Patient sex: M
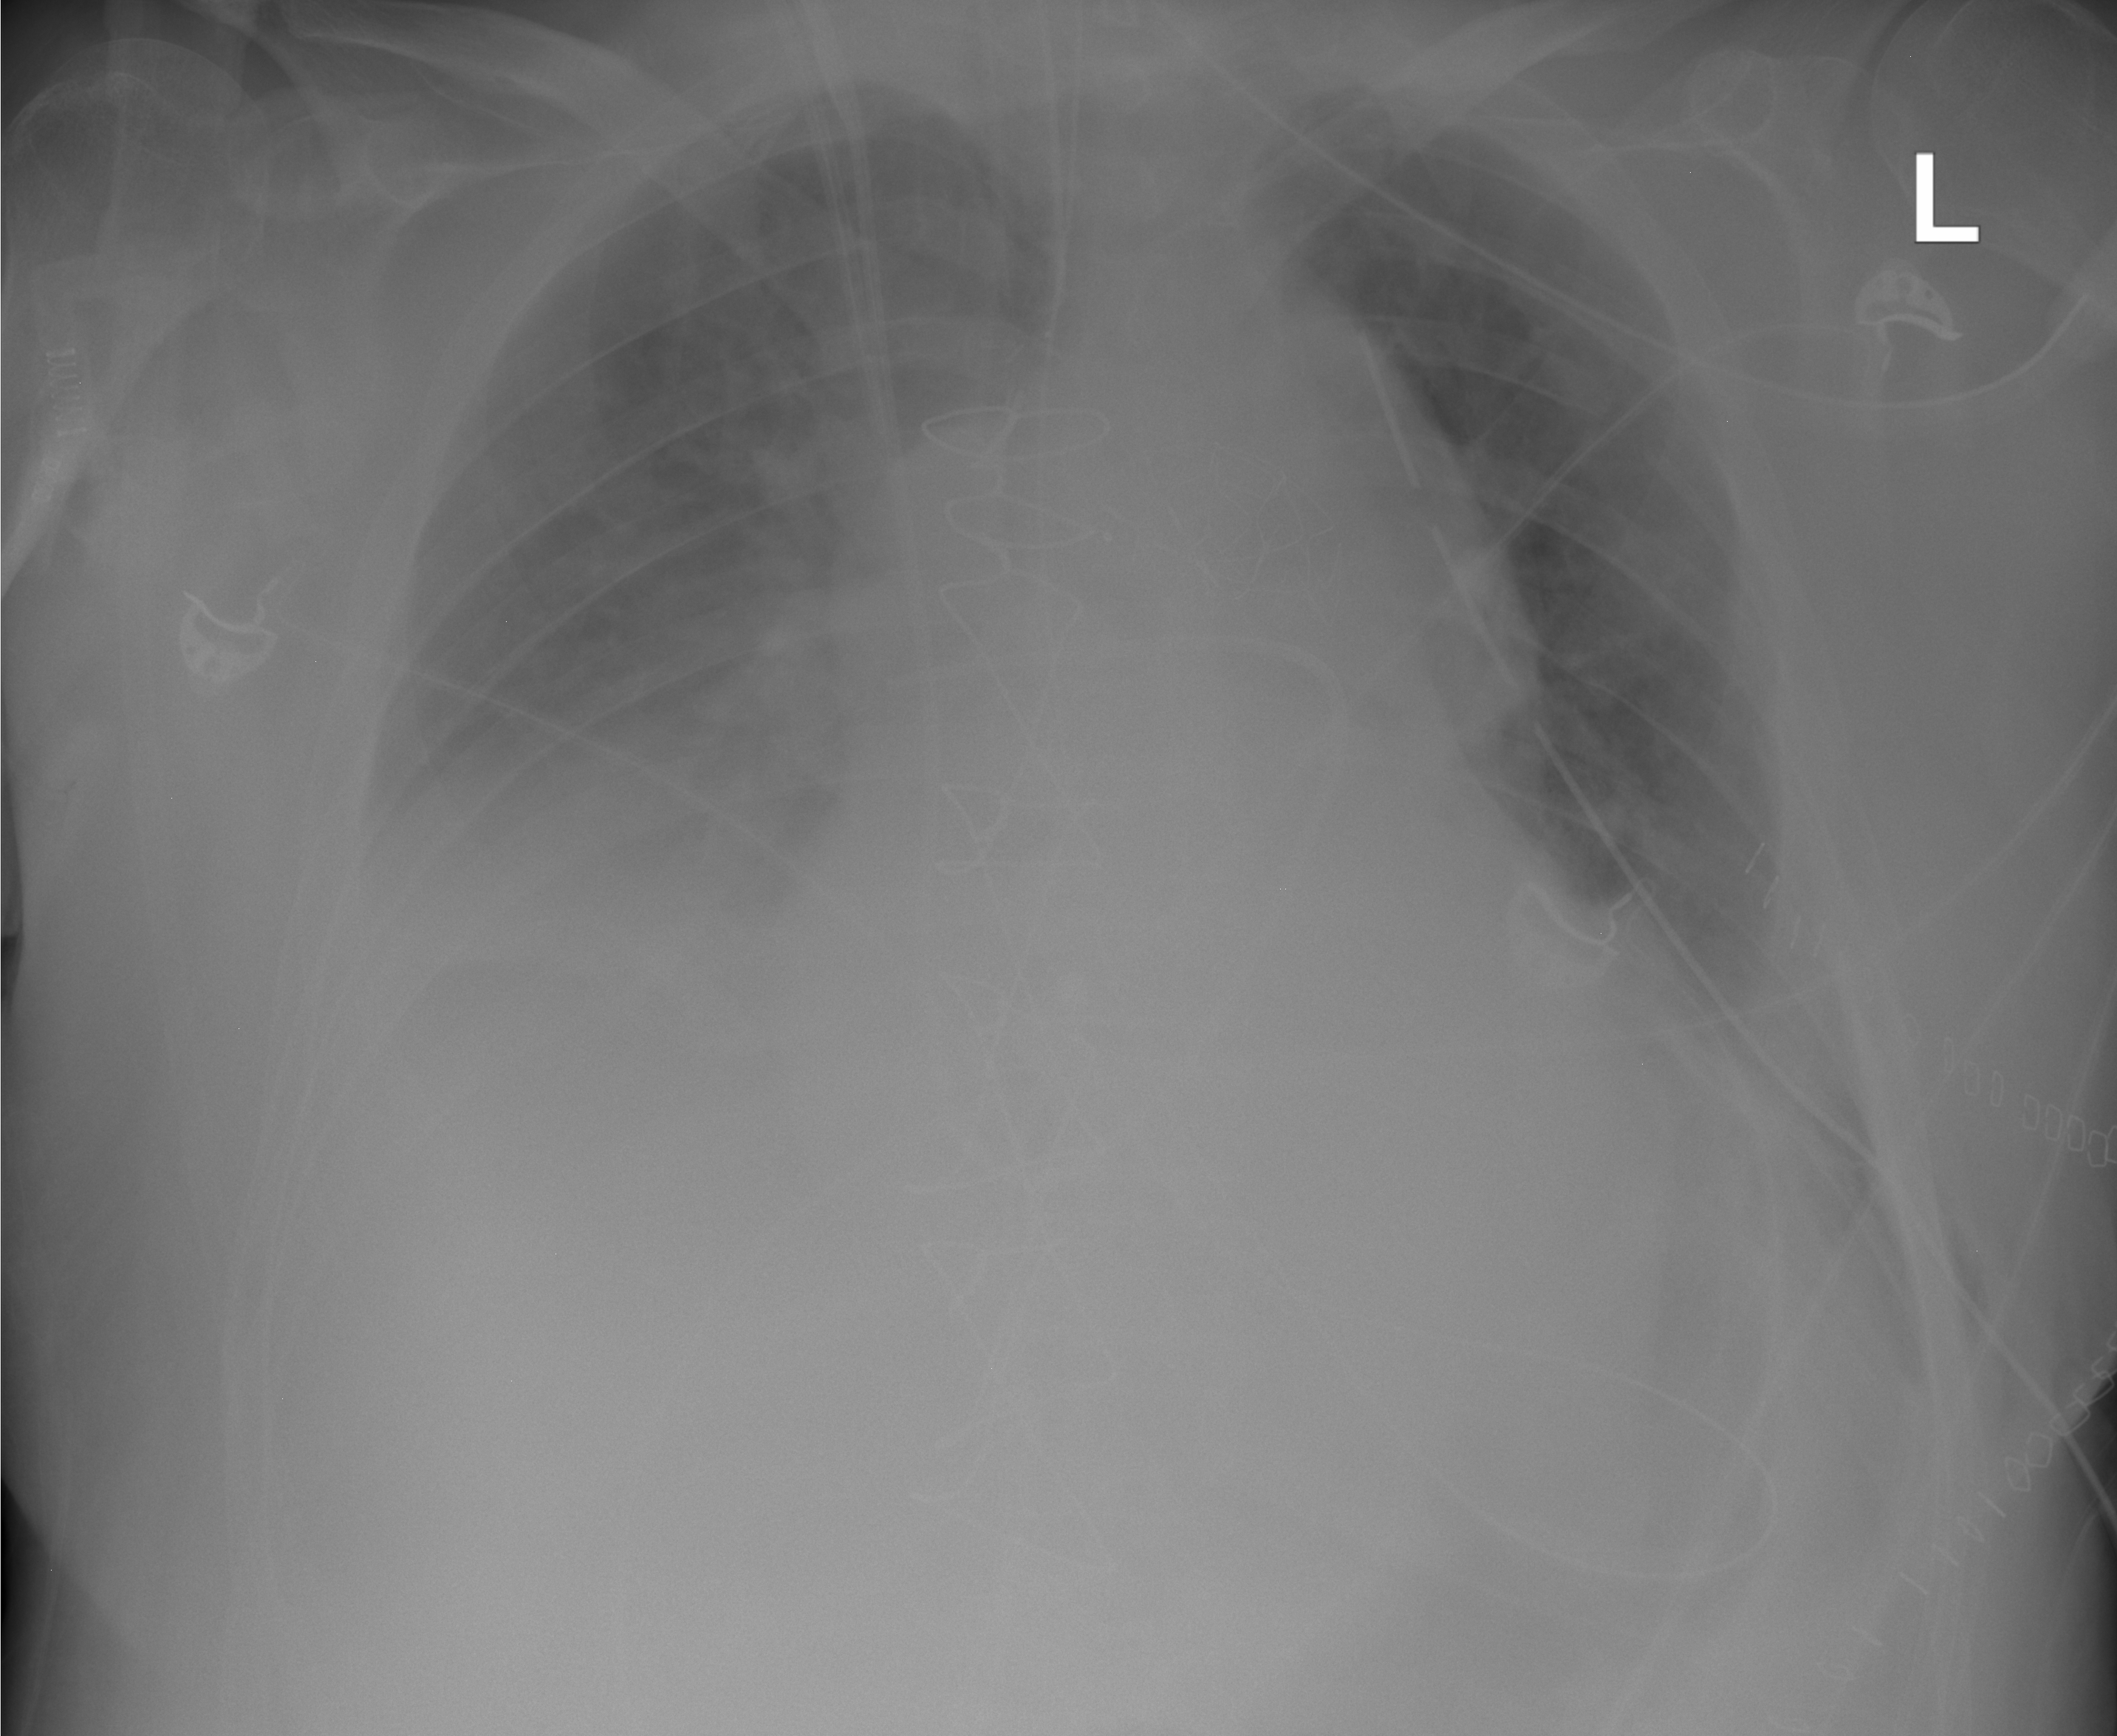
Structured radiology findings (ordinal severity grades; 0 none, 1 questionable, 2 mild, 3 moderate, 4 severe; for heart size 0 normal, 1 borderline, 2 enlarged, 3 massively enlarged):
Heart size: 2
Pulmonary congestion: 2
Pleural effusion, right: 3
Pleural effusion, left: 2
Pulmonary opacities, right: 0
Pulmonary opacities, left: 0
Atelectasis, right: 3
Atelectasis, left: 2